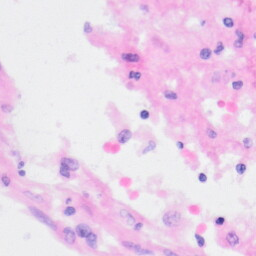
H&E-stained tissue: Kidney